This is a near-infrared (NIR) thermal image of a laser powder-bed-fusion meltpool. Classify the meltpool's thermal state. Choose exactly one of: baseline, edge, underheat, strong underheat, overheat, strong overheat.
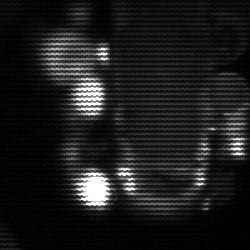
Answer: strong underheat